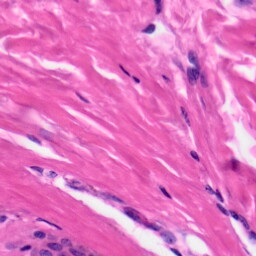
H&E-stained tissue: Skin